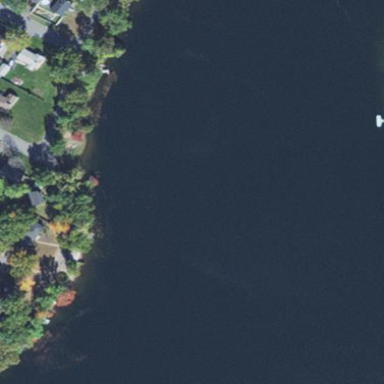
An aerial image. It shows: Serene lake.